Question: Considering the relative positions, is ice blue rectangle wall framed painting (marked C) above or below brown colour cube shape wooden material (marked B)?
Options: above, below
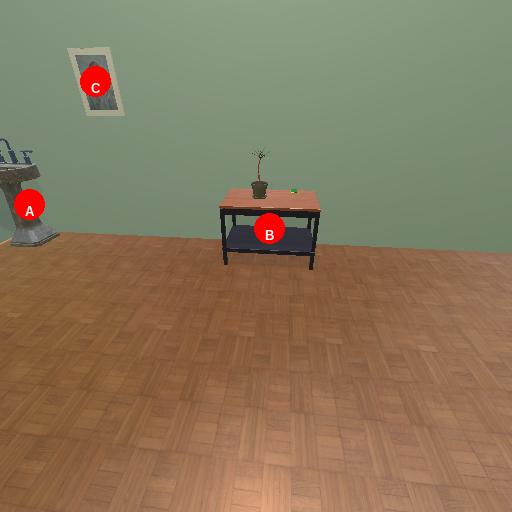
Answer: above